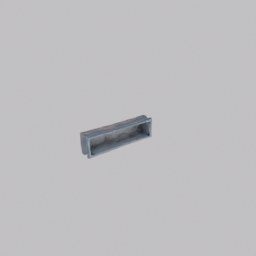
Label: decoration